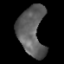
Tissue: lung
Cell type: Fibroblasts
Senescence score: 0.1466
Nuclear area (px): 1254
Mean DAPI intensity: 94.087